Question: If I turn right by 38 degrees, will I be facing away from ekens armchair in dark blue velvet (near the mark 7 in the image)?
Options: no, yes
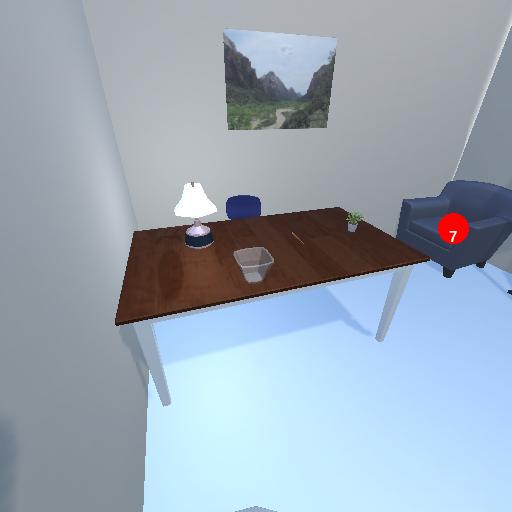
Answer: no